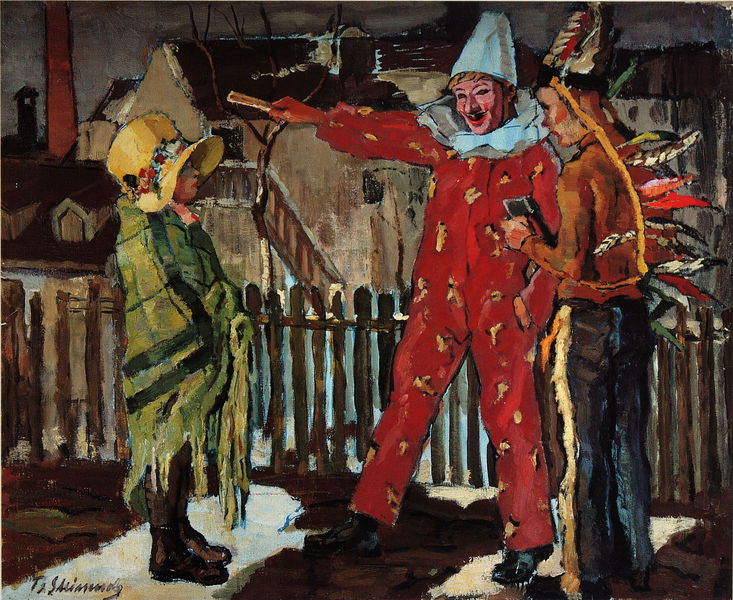
Titel: Kinderfasching in Münchner Vorstadt
Künstler: Beppo Steinmetz
Standort: Süddeutschland
Institution: Privatbesitz
Schlagwörter: baum, blau, gemälde, himmel, mann, schatten, umhang, weiß, aquarell, gelb, grün, menschen, mädchen, ocker, stadt, abend, blumen, braun, bunt, fenster, frau, geste, grau, holz, hut, hüte, kariert, licht, männer, nacht, nase, orange, reden, schmuck, schwarz, strasse, stroh, szene, blüten, dame, haus, rot, schnee, tuch, weg, zaun, beige, gespräch, haube, karo, leute, malerei, muster, anzug, hose, mütze, federn, kragen, stehen, signatur, öl, ast, erde, häuser, kalt, boden, fransen, gold, kostüm, decke, kind, aufführung, schminke, kamin, kinder, schornstein, stock, hellblau, orang, schuhe, jungen, farben, dorf, dächer, giebel, steifen, kahl, gartenzaun, latten, lattenzaun, winter, fabrik, schlot, treppe, verkleidung, strohhut, geländer, junge, zeigen, foto, punkte, lachen, spiel, froh, buch, clown, illustration, fasching, zirkus, stiefel, tasche, krause, lustig, grinsen, flecken, gestus, dekce, picasso, axt, hilfe, hosentasche, kostüme, umzug, lichtfleck, federschmuck, narrenkappe, karneval, drama, harlekin, häuptling, pierrot, indianer, fasnacht, jund, clowns, clow, laten, pirot, pirrot, thomahawk, tomahawk, quilt, drün, pritsche, kasperl, kosüm, grüne decke, fastnach, steinwood, asnach, pritzsche, schornstrein, chnexpressionismus